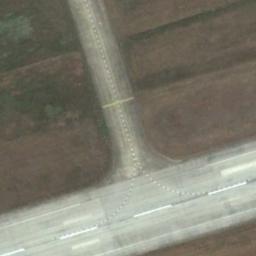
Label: runway